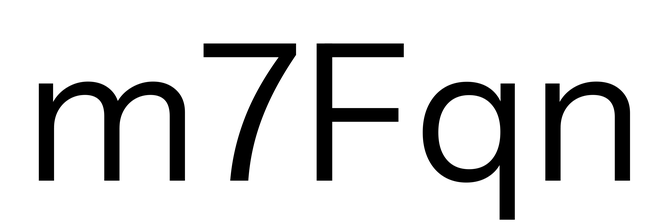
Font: InstrumentSans_Regular